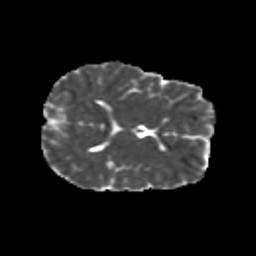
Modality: MD
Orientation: axial
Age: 12
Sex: male
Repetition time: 9.4 s
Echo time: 0.089 s